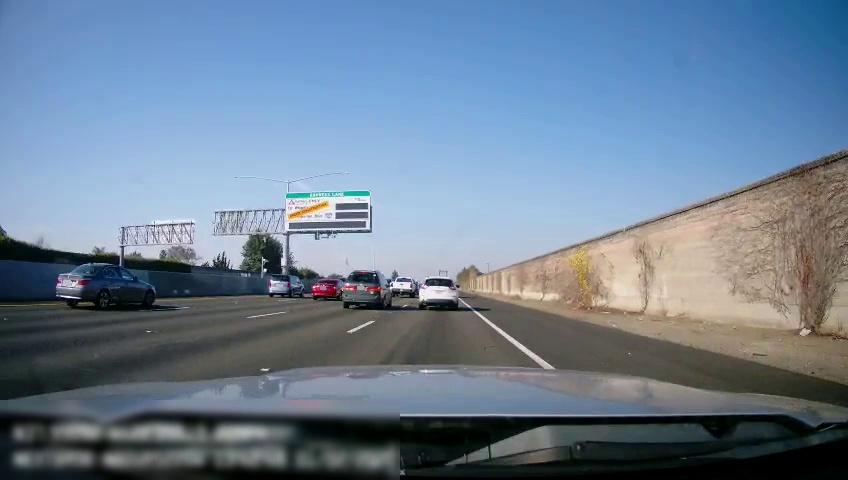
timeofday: Day
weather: Sunny
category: Drivable Space
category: Vehicles | Truck
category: Vehicles | SUV
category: Vehicles | Car
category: Vehicles | Car
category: Vehicles | Car
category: Vehicles | SUV
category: Lanes | Current Lane
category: Lanes | Current Lane
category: Lanes | Alternate Lane
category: Lanes | Alternate Lane
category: Lanes | Alternate Lane
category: Traffic | Signs